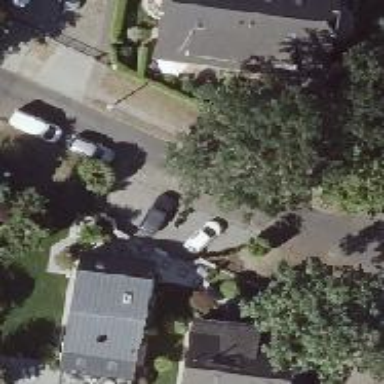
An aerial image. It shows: Smooth asphalt road in residential area.